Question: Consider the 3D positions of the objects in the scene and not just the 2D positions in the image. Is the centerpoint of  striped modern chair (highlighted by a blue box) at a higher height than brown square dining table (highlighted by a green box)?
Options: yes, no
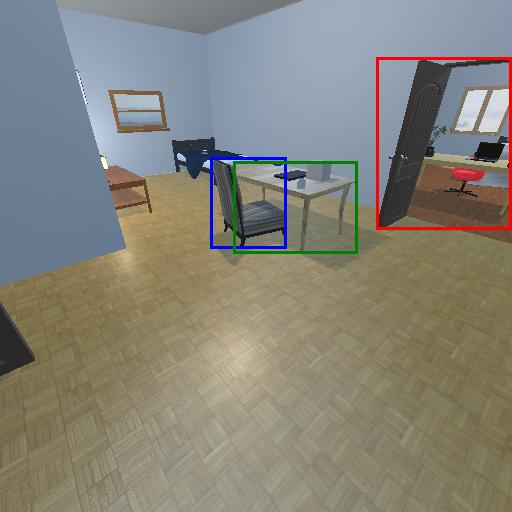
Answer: yes